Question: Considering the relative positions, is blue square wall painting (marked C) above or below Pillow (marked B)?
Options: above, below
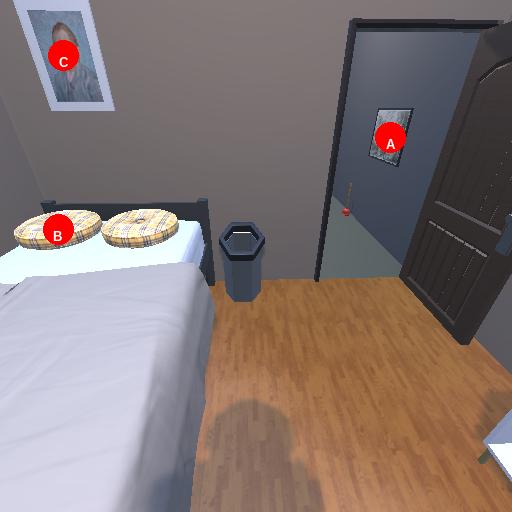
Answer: above